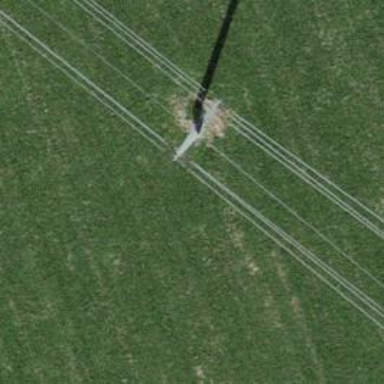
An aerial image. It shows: Power line in the image.